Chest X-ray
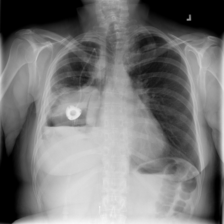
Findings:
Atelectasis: negative
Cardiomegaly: negative
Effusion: negative
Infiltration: negative
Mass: negative
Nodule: negative
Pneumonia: negative
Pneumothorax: negative
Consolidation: negative
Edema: negative
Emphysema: negative
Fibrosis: negative
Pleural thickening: negative
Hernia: negative